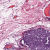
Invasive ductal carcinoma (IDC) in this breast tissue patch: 0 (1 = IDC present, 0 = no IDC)